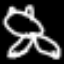
Label: frog